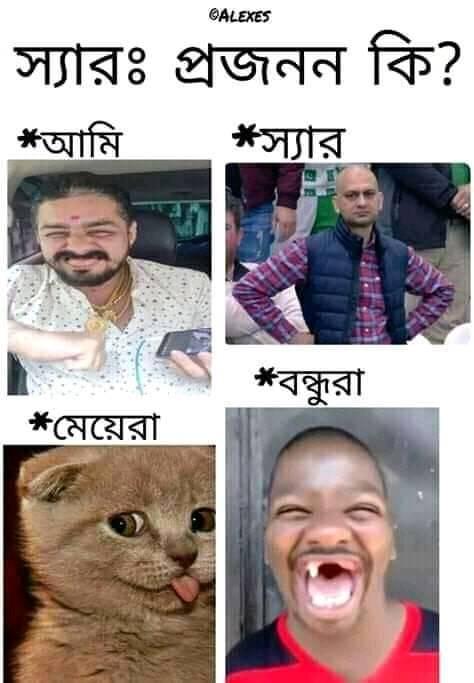
Caption: স্যারঃ প্রজনন কি ?     *আমি    *স্যার    *মেয়েরা    *বন্ধুরা
Label: non-hate